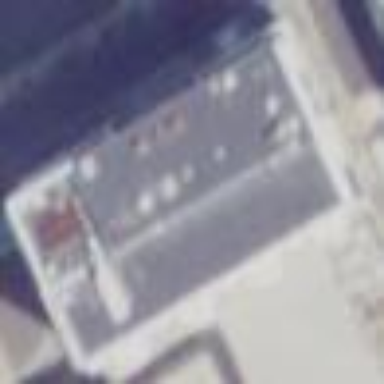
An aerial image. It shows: Hotel building.